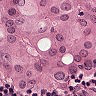
Metastatic tissue present: yes